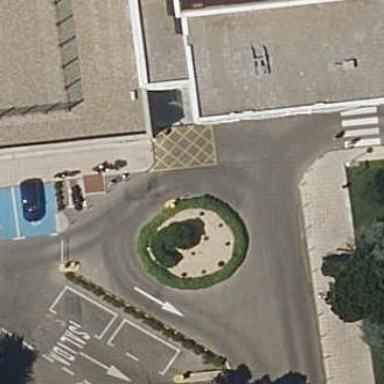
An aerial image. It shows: Service road that forms roundabout at the junction.